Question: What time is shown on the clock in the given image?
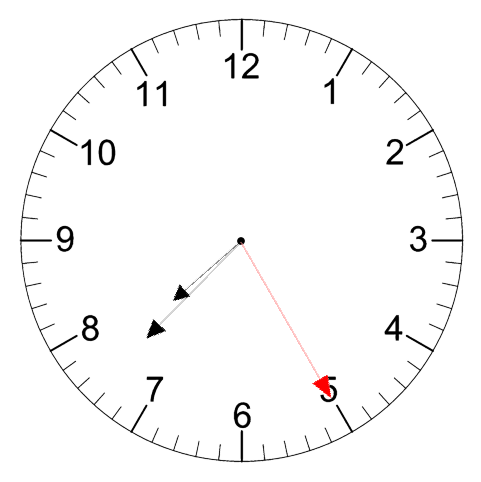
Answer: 07:37:25